Question: Say you have some nodes in your model that may go by multiple alternative names, but all the names refer to the same object.
For example, you may want to be able to query the "World" node by using name "World" in one context, whereas in different context you want to find the same node quickly also by the name "Global".
Is it optimal to organize this information in the form of string array property 'aliases' like this? :

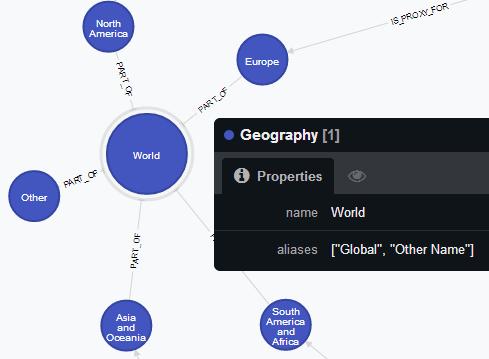
Answer: If you add World to your aliases you can use the legacy node_auto_index to index that aliases field
which will index each value individually and the query it with
Start n=node:node_auto_index(aliases="Global")
return n